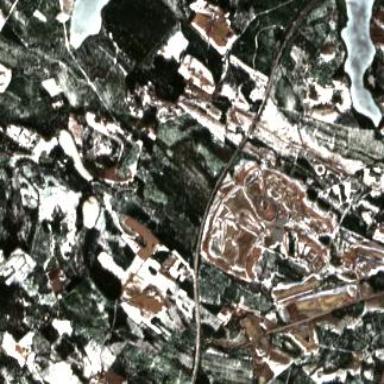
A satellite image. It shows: Sports center specializing in car racing.